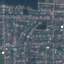
Land use / land cover class: Residential